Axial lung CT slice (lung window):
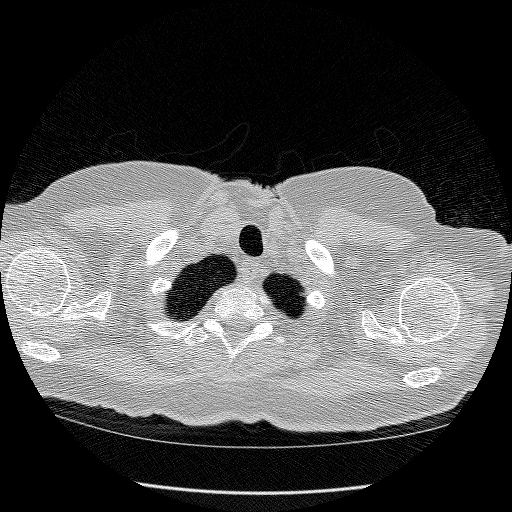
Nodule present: no